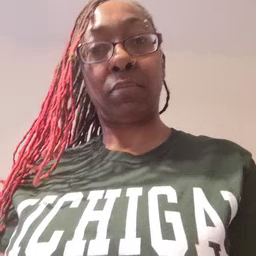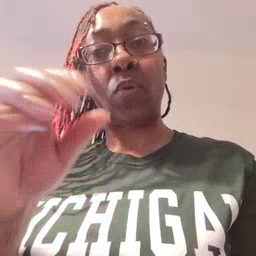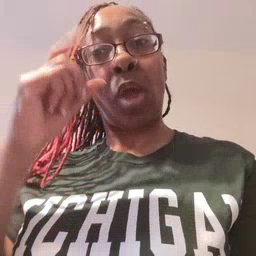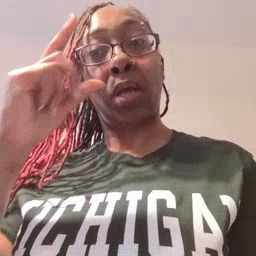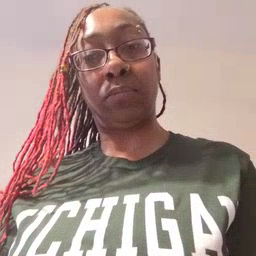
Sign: wake